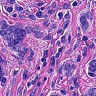
Metastatic tissue present: yes